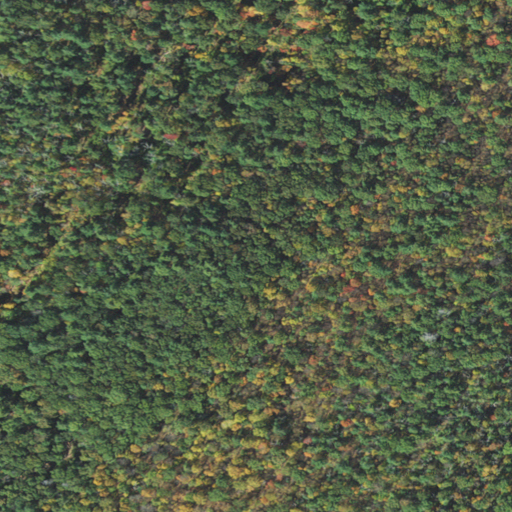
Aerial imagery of mountain in Massachusetts named Carpenter Hill containing mixed forest, deciduous forest, and evergreen forest